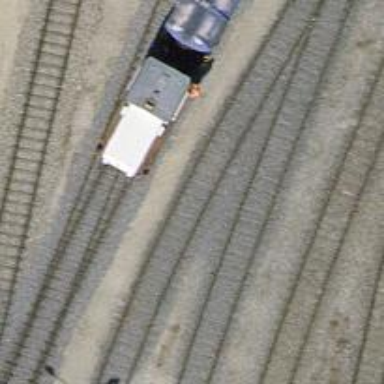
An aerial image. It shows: Single track railway siding.